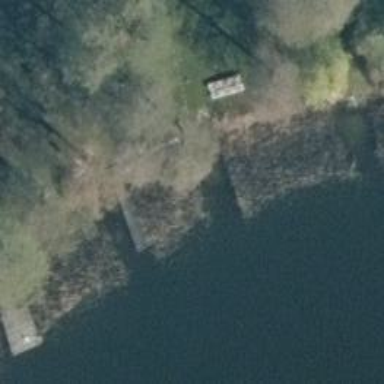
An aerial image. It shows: Man-made pier.